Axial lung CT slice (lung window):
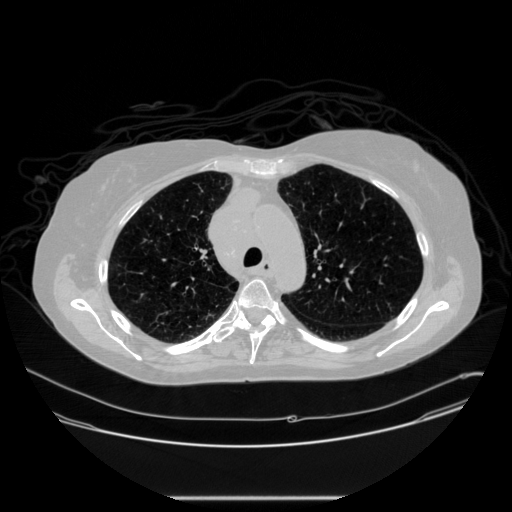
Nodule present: no